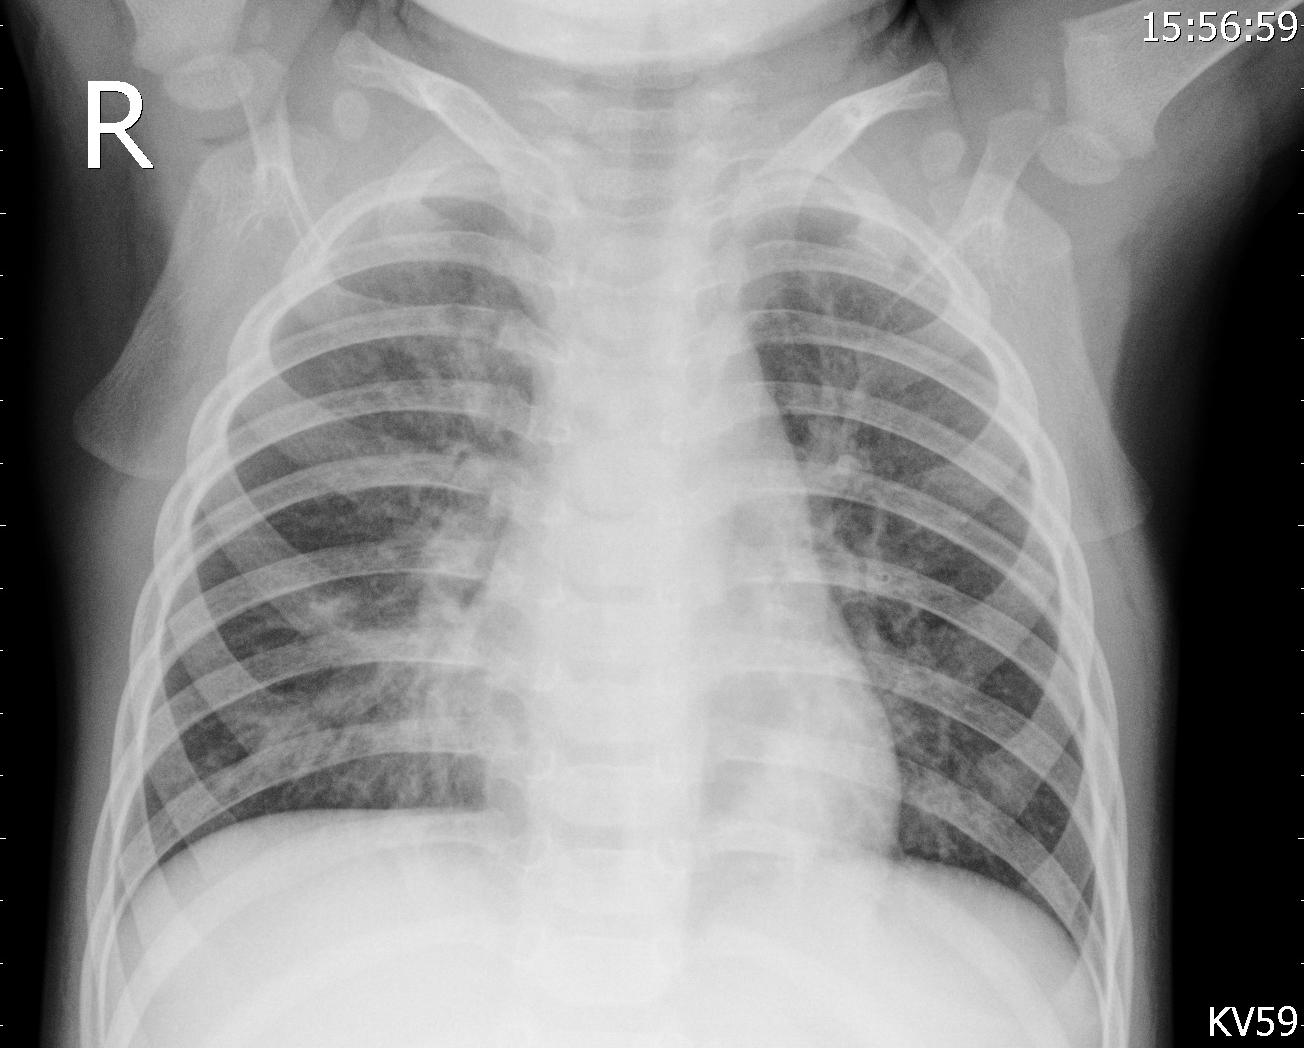
Diagnosis: PNEUMONIA